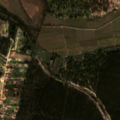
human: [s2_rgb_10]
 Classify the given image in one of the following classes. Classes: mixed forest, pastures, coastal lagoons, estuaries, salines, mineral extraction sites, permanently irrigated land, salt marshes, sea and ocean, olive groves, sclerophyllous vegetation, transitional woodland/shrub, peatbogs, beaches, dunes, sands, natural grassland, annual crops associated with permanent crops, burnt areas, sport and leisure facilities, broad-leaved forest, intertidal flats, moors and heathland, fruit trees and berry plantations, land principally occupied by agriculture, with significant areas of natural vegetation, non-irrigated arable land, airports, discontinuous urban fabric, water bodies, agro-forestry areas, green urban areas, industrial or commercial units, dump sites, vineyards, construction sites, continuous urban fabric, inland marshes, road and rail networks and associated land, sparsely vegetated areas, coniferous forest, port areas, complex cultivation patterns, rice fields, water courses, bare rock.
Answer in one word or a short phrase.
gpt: rice fields, complex cultivation patterns, agro-forestry areas, broad-leaved forest